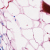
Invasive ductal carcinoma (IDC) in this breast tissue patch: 0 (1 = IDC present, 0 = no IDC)